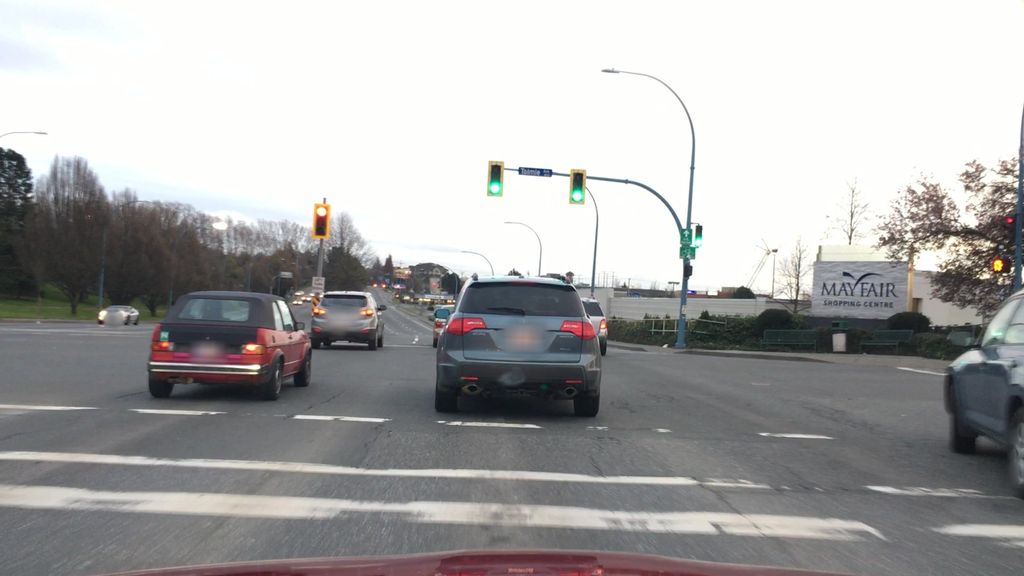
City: victoria